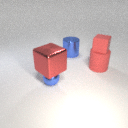
large blue metal cylinder behind large red rubber cylinder